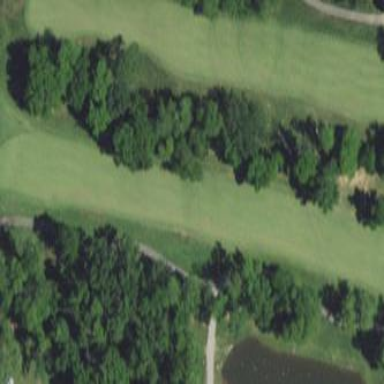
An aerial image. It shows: Golf fairway in the image.